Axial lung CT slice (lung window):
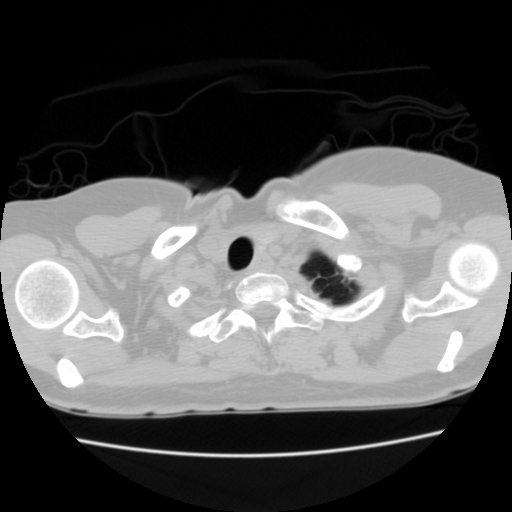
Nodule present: no